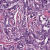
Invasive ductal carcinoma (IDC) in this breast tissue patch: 1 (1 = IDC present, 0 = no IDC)